This continuous-wavelet-transform scalogram was computed from a bearing vibration snapshot. What is the most likely bearing condition (normal, inner_race, outer_race, ball)?
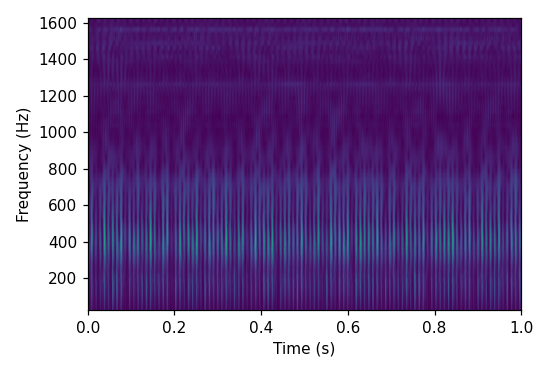
Answer: outer_race